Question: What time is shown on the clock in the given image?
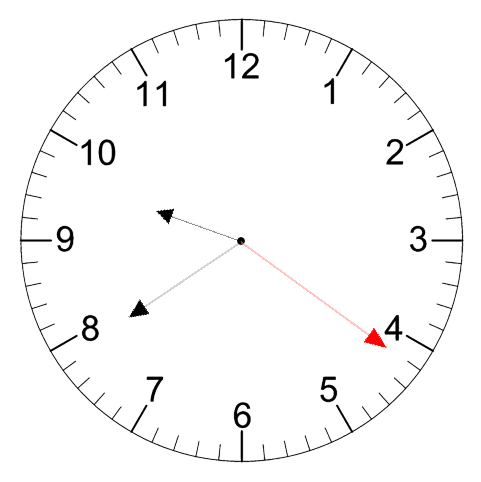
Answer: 09:39:21